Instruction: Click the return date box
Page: home
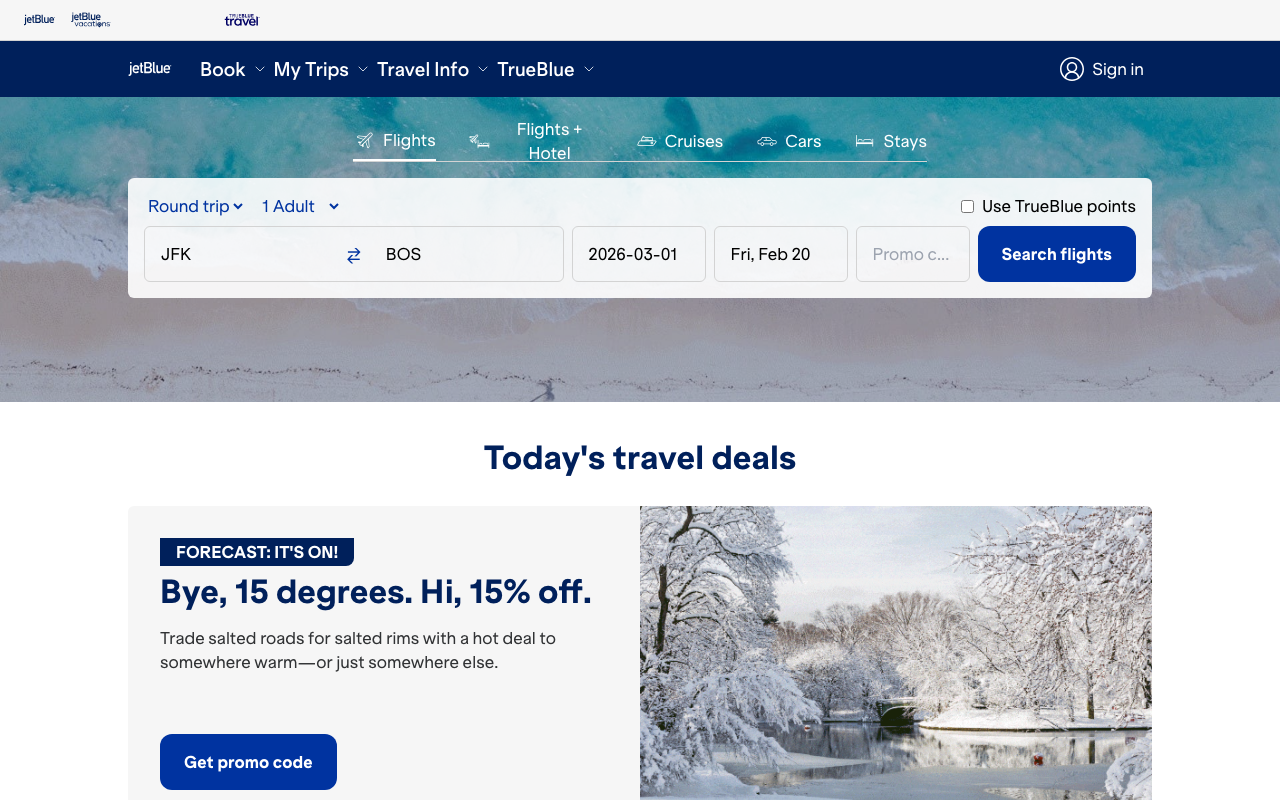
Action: click